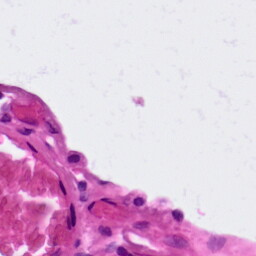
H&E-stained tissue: Lung